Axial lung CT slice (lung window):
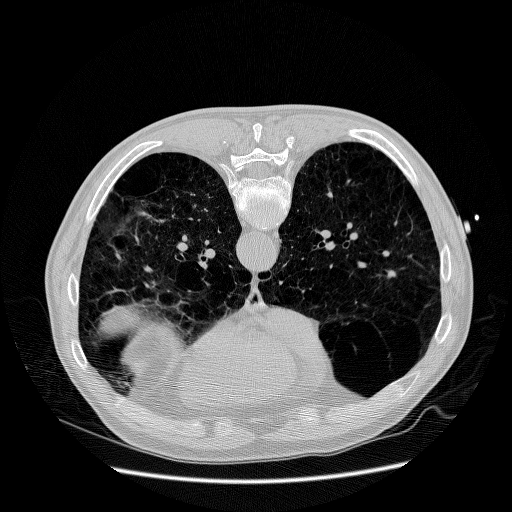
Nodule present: no